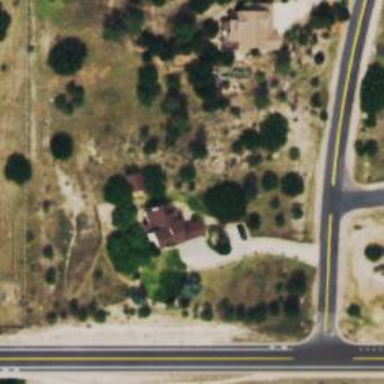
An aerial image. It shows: Driveway.